Question: In X code, If I create a new project with automatic reference counting (ARC), and add an existing non-ARC project via File-->Add Files to (is that considered adding to workspace? Not sure about the workspace term), would that work? So the new code I write in this project can be ARC code?
When you add project this way, files are not listed in the "compiled sources"; therefore, I have nothing to set "-fno-objc-arc" on.
I notice that MapBox-ios-example seems to be doing this. Do you just add it in and not think about it?
A separate question is what if it's a non-ARC static library (.a) I'm linking to my ARC project? Do I have to do anything special with the classes in the non-ARC library?
EDIT:
Hi sorry for the late response.
Almost all of you answered pretty well to my second question which I'm thank you all for it. Since nverinaud is the first to answer that question, I'm learning toward giving him the credit. (There seems to be a a time limit to awarding the bounty? If left the answers they are I would like to give nverinaud the credit.)
However I still have doubt to my first question. I'm adding a non-ARC "project file" itself into my current ARC project, according to the Mapbox examples and instructions). I must emphasize that I am NOT adding the source files (.m .c) into the project individually but adding the project file. The .m and .c seems to be in a separate project in a separate folder. And this Mapbox project has calls like [view release] and I don't NEED that special -fno-objc-arc flag to silence the warnings because the warnings aren't there.
I understand that usually when you add a non-ARC source files into your ARC project you WILL receive compiler warning which won't let you pass the compiler stages. However in my case I don't get any.
My question in particular is not how to put the flag (which I know), it is whether or not I need the flag (I'm guessing I don't, I might even have compiler warning when I put it in? I didn't try.) Because, there is no warning whatsoever without the flag. And I am asking for some sort of explanation why there was no warning, and whether I am doing things right.
Here is a screen shot.. OfflineSpotty is the ARC file I created. MapView.xcodeproj is the non-ARC project I added in. Hopefully the image clarifies things a bit.
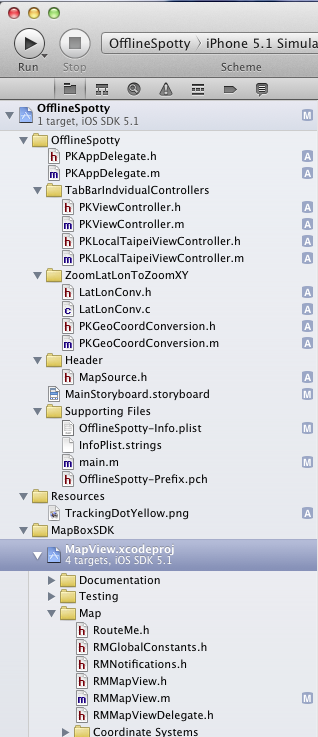
Answer: > According to comments below the question is : "How to add mapbox ios sdk to my project ?"
You can follow these instructions to include a static lib from an open source project to your own project : <URL>
> A separate question is what if it's a non-ARC static library (.a) I'm linking to my ARC project? Do I have to do anything special with the classes in the non-ARC library?
The static library is already compiled so you don't need to worry about it.